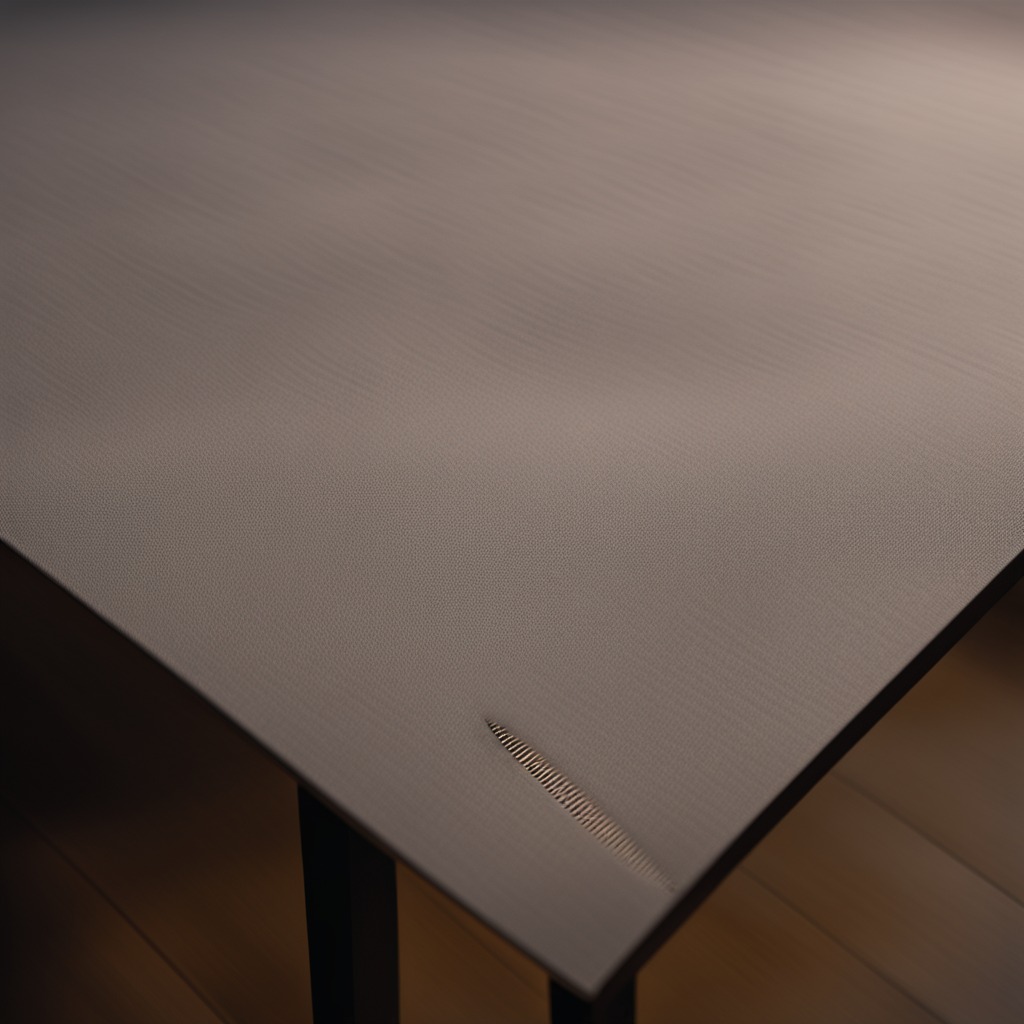
A coiled metal spring lying on the wooden table.